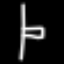
Label: chair